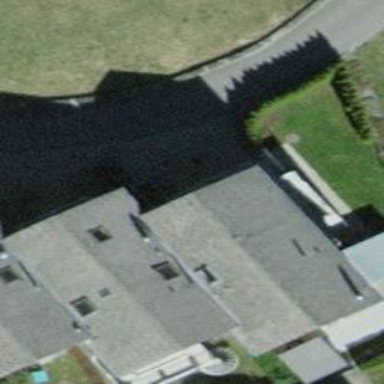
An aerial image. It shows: Semidetached house.